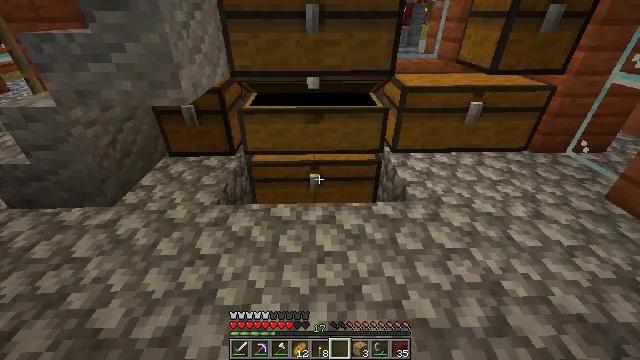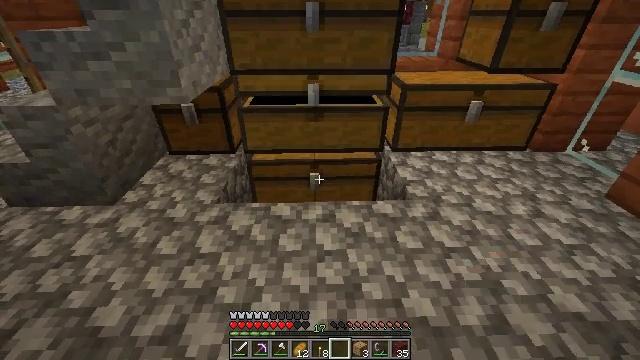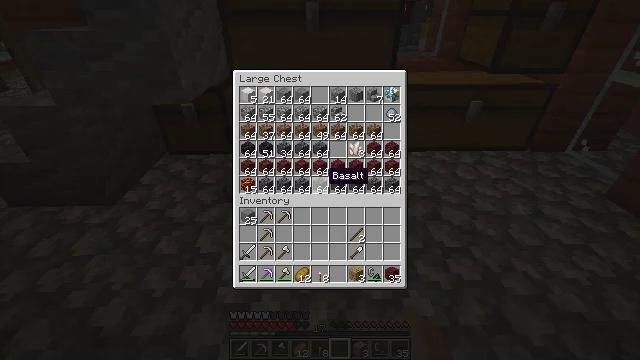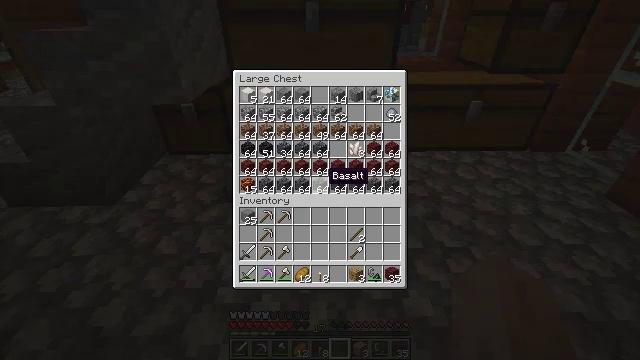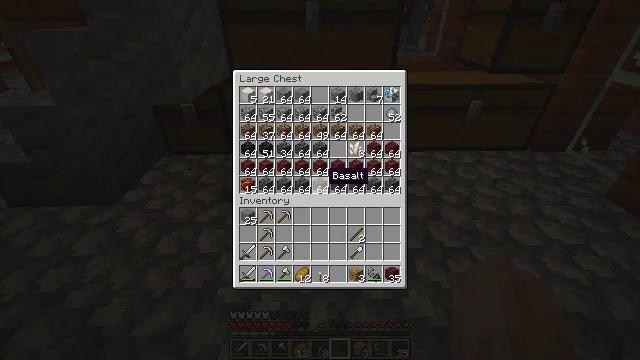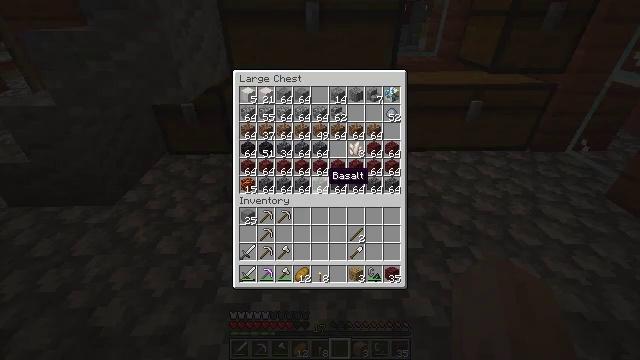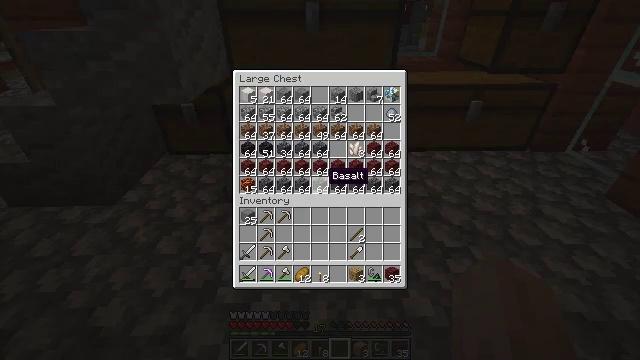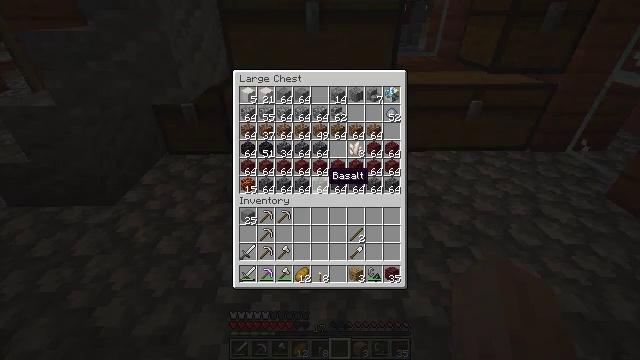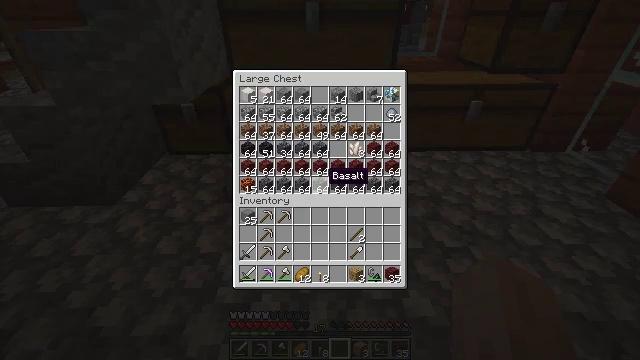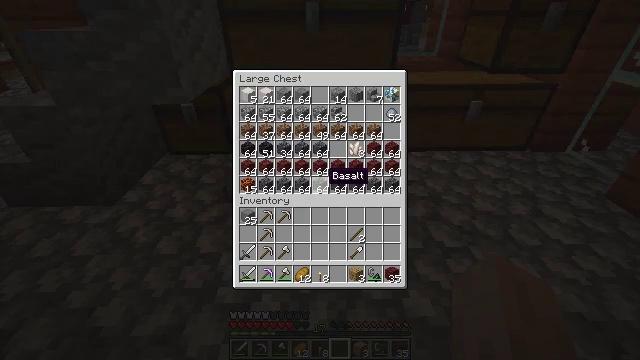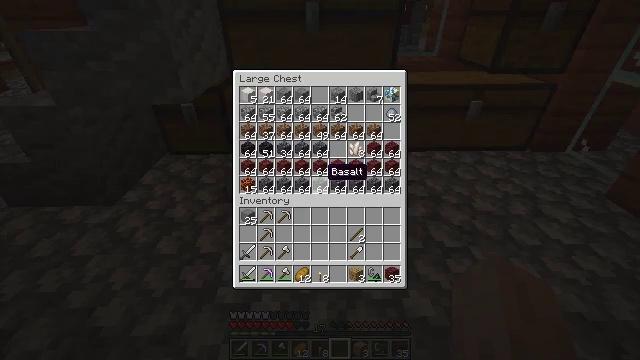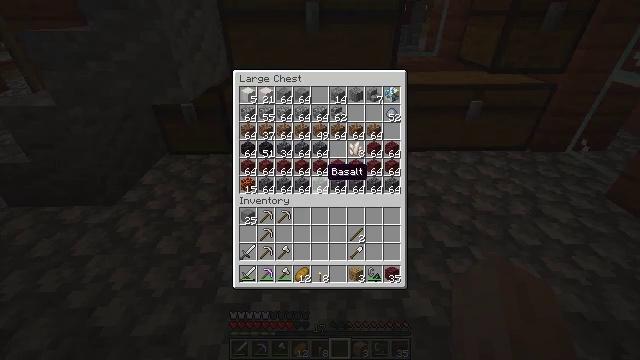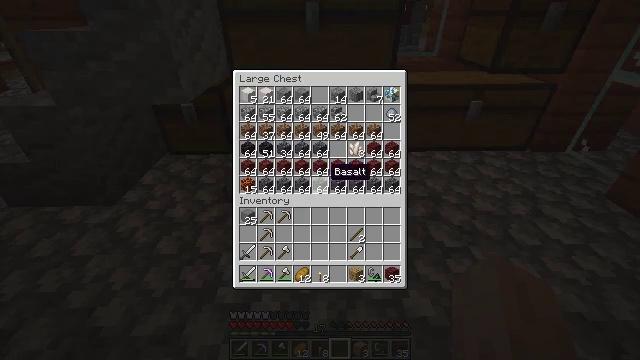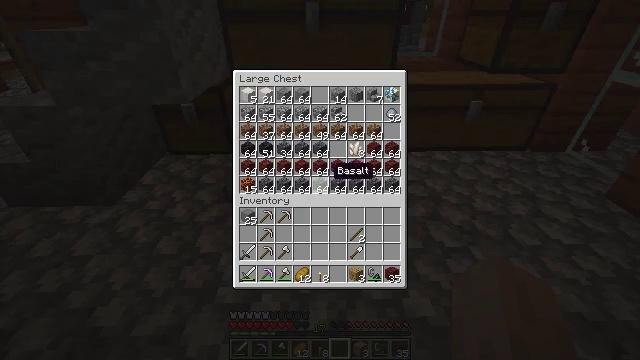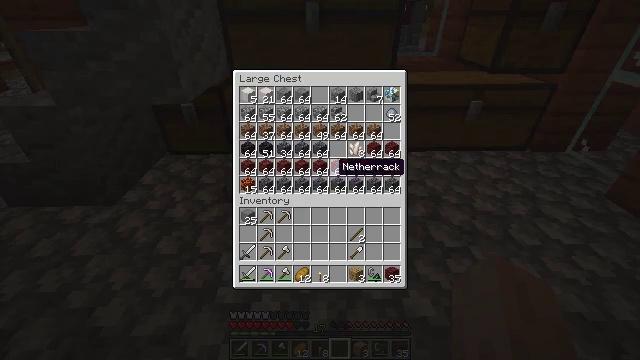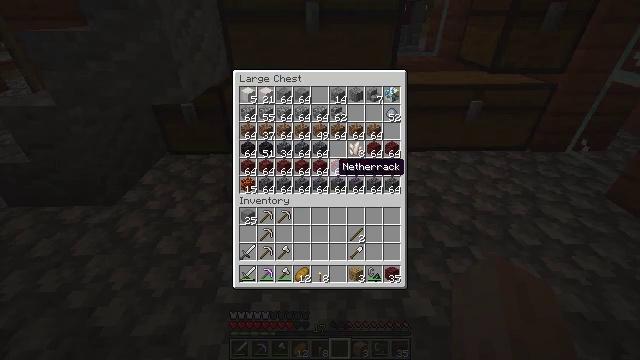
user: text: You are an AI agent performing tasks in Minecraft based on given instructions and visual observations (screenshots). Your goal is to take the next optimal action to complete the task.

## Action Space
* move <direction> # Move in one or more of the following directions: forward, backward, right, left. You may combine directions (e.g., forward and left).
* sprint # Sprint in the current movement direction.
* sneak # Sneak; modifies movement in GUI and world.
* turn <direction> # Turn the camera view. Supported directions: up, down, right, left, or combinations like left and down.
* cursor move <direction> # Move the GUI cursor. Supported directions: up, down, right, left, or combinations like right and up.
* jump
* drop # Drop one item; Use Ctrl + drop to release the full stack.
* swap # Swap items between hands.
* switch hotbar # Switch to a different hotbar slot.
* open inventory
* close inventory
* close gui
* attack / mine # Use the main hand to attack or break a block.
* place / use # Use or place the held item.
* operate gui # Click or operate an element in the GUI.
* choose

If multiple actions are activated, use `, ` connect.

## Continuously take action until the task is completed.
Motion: motion action
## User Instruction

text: Get a glowstone by combining glowstone dust.
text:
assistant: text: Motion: no_op
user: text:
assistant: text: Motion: open gui
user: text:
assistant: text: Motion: no_op
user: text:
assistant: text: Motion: no_op
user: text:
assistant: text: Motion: no_op
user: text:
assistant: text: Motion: no_op
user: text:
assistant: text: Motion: no_op
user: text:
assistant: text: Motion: no_op
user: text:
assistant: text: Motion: no_op
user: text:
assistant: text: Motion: no_op
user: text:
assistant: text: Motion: no_op
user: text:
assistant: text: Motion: no_op
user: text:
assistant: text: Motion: no_op
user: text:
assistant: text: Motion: no_op
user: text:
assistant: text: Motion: no_op
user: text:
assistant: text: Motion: no_op
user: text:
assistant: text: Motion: cursor move left and down
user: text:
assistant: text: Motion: cursor move left
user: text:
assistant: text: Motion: no_op
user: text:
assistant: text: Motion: no_op
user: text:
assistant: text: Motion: no_op
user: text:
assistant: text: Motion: no_op
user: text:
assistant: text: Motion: no_op
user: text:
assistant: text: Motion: no_op
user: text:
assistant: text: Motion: no_op
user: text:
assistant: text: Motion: no_op
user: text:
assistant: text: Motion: no_op
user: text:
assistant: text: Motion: no_op
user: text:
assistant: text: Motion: no_op
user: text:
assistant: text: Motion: no_op